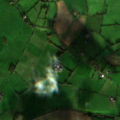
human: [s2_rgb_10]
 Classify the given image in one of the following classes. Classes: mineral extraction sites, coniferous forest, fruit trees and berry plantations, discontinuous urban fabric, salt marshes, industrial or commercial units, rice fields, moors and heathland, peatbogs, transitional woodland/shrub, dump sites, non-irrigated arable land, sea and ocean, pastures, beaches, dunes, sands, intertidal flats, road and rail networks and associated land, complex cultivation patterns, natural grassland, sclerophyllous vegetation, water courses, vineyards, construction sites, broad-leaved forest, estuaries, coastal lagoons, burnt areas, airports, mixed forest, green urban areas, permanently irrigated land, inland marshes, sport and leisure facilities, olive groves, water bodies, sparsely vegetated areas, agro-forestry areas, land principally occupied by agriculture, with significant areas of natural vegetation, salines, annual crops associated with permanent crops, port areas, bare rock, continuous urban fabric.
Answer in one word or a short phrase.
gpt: non-irrigated arable land, pastures, complex cultivation patterns